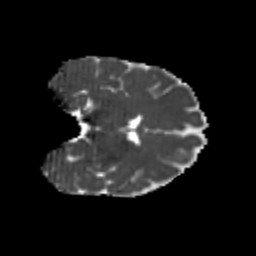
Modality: MD
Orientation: coronal
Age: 24
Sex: female
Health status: healthy
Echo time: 0.074 s